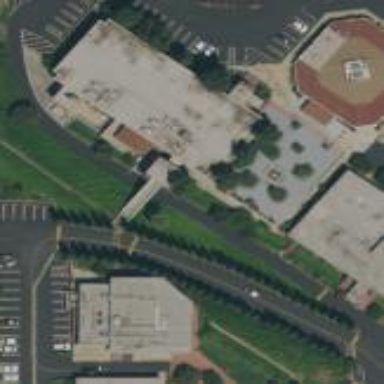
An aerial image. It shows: College building.